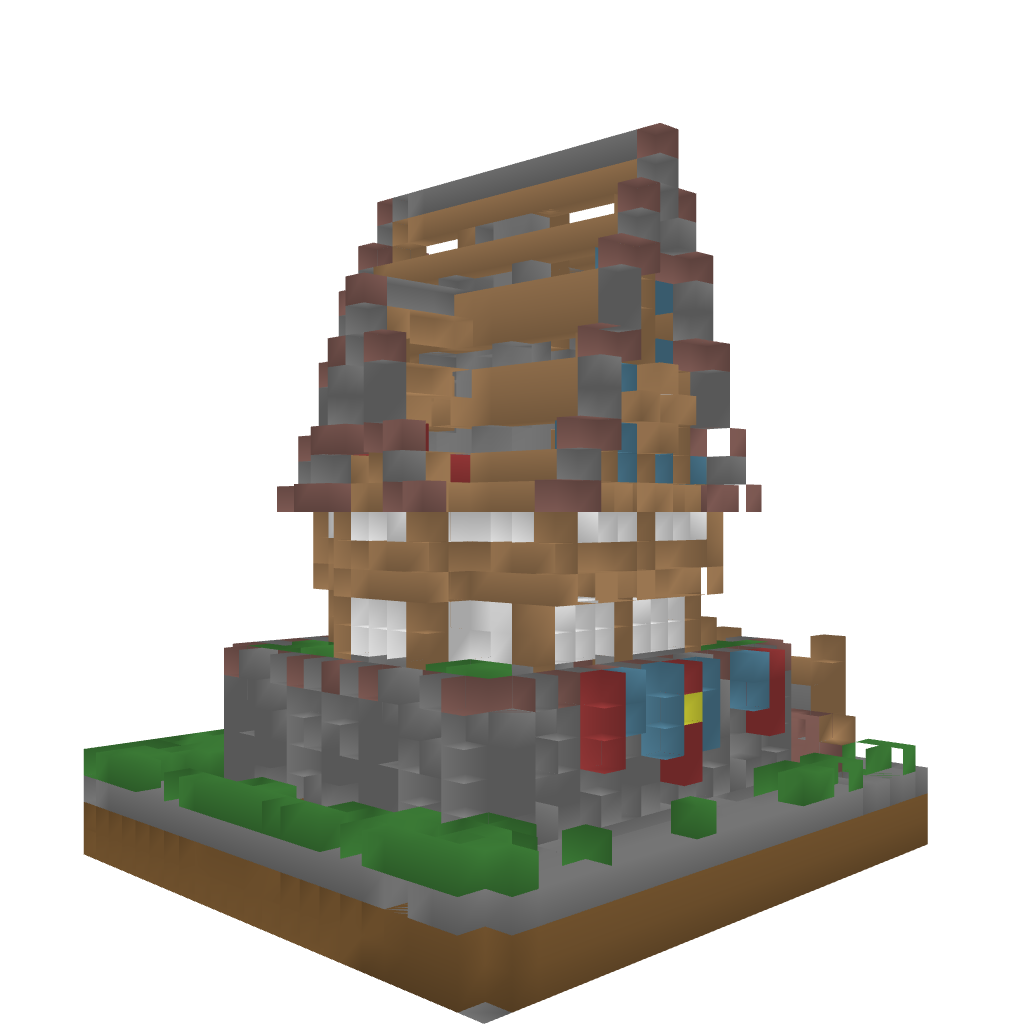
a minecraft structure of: Blue Wolf Inn high quality